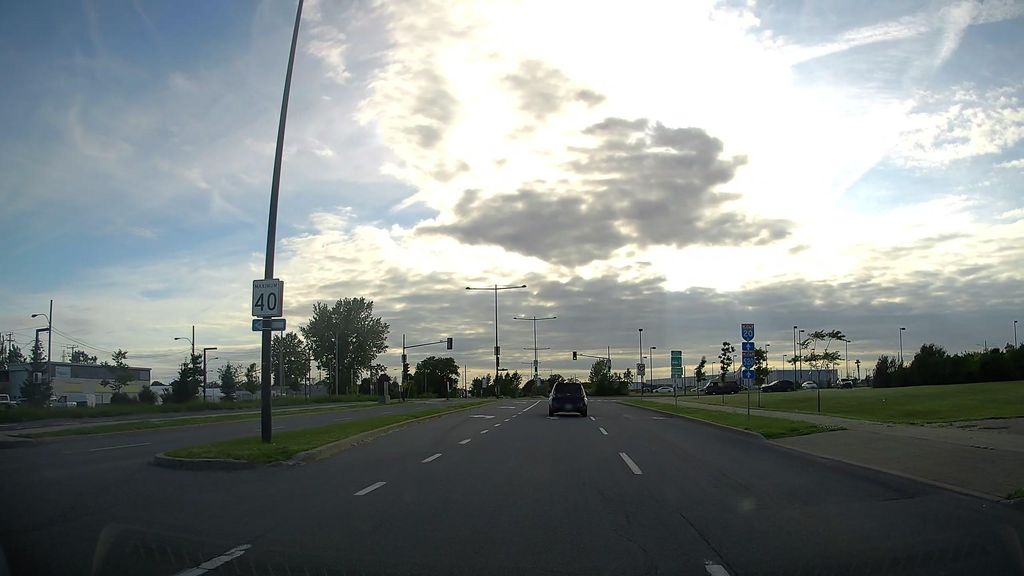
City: montreal